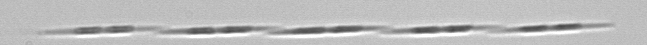
Label: Pseudo-nitzschia